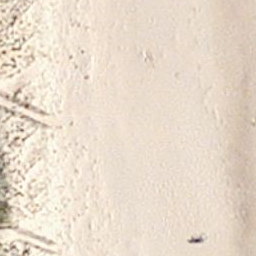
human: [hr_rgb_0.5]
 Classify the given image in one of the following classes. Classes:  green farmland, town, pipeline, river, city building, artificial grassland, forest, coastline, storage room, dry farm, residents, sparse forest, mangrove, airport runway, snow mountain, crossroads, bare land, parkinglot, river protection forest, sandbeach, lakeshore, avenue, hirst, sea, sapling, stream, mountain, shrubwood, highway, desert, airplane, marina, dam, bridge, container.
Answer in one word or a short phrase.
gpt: sandbeach